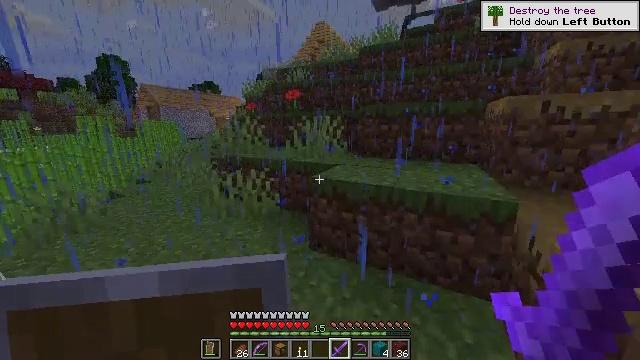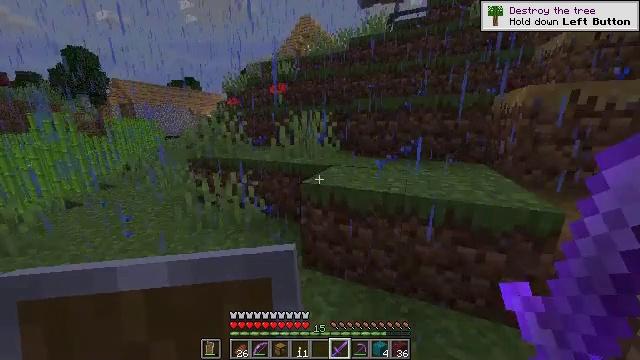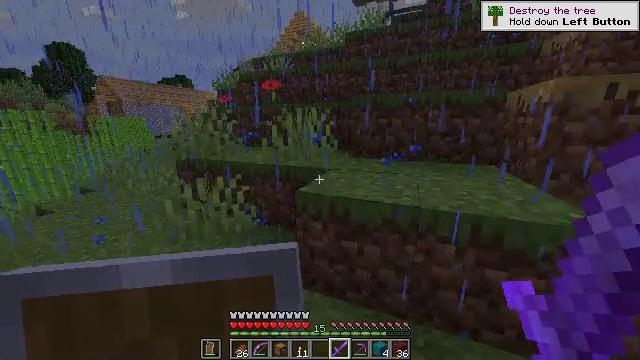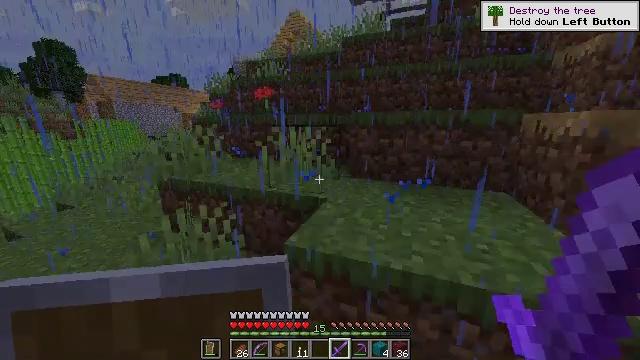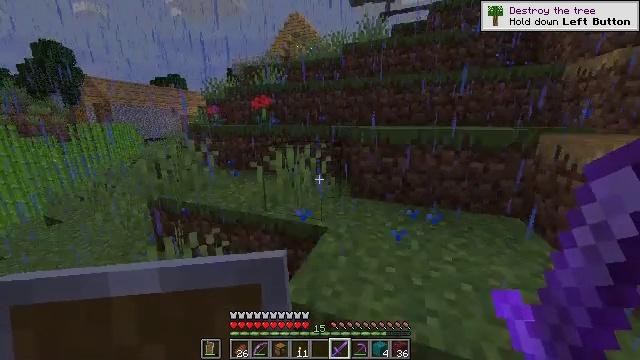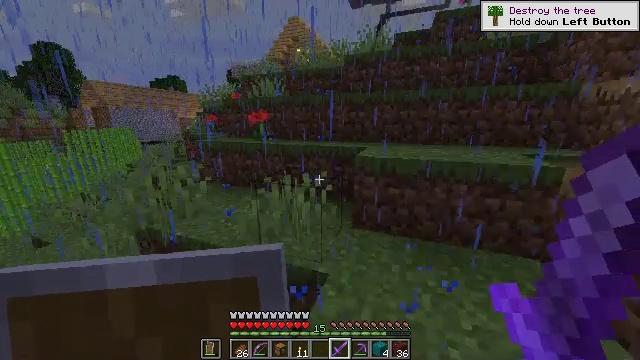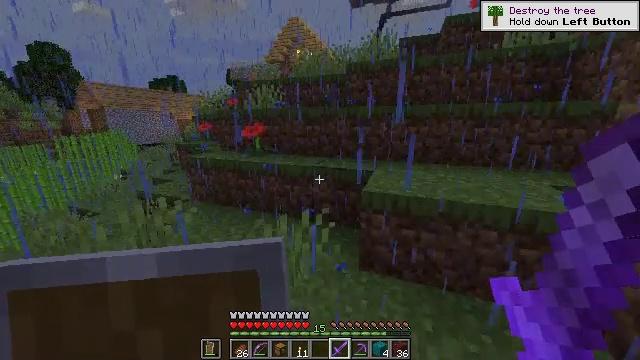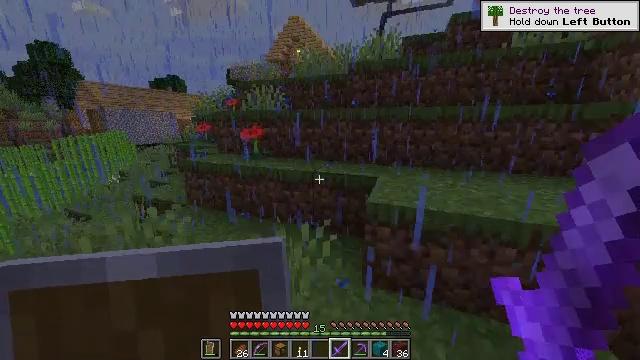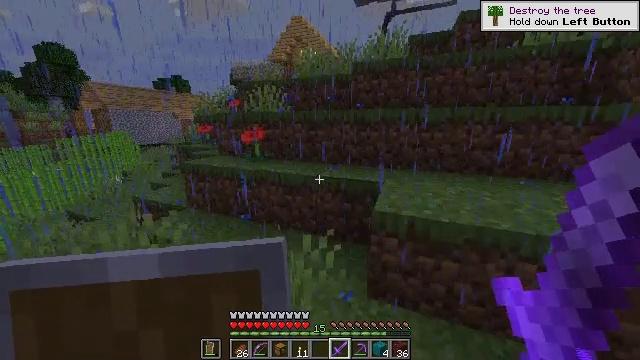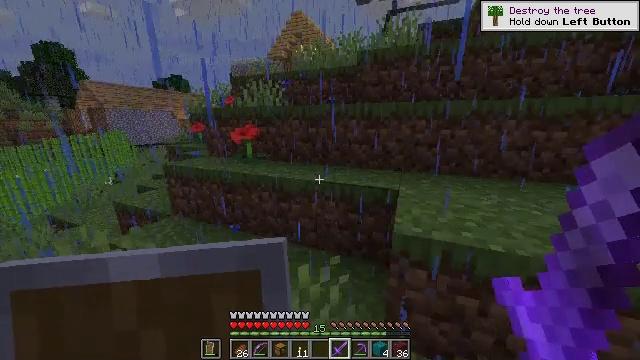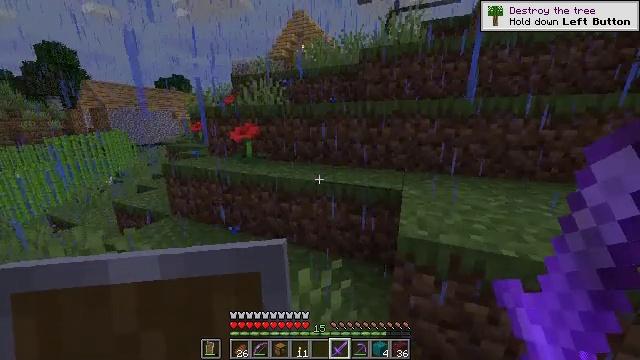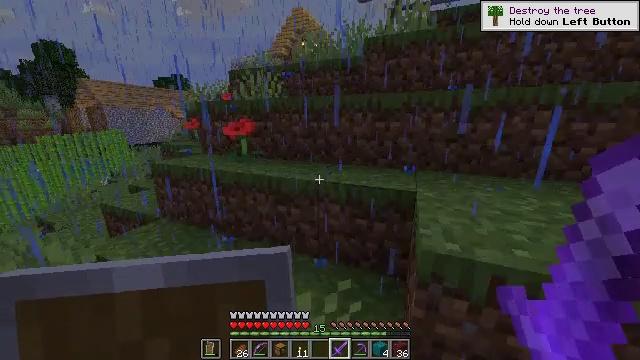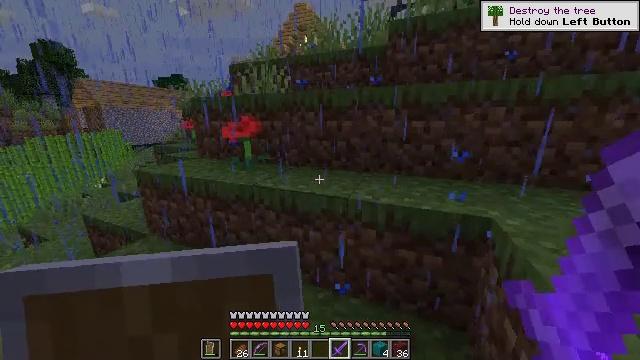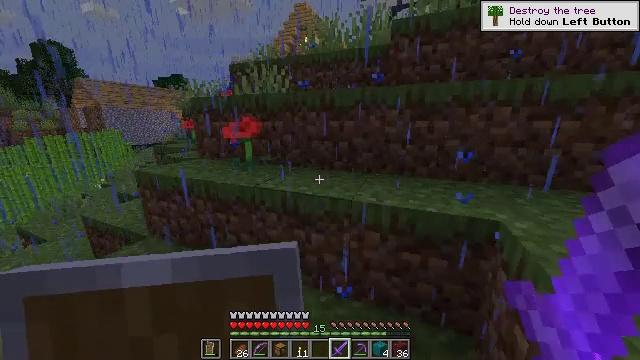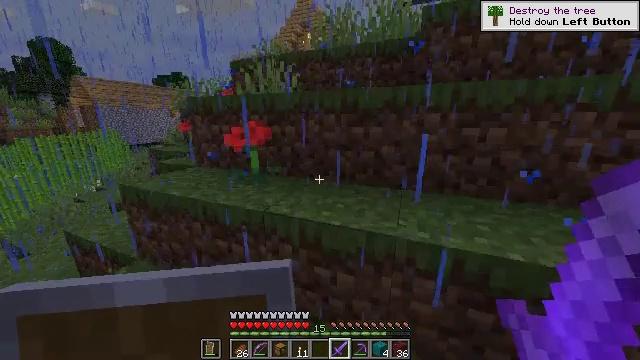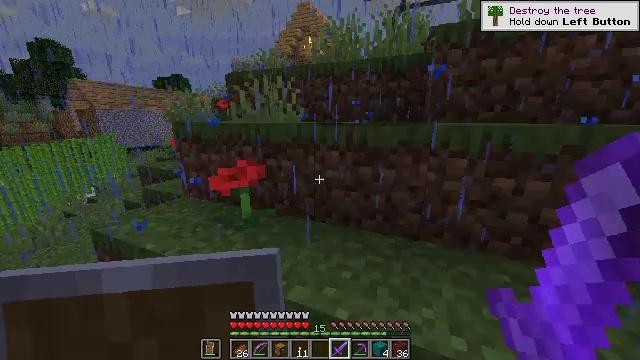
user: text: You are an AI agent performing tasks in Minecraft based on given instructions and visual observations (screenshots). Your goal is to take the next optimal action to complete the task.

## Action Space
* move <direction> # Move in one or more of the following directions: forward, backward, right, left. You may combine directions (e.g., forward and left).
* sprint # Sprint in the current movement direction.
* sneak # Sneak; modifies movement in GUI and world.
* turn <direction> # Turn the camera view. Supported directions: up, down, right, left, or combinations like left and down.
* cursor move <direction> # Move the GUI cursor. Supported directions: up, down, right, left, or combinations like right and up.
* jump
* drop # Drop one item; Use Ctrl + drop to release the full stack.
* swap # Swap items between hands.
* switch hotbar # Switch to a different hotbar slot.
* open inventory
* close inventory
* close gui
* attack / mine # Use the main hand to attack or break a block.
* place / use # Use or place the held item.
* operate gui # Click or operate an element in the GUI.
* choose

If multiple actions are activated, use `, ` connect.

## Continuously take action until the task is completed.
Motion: motion action
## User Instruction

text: Craft an ender eye.
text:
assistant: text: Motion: move forward, turn right
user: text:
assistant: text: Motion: move forward, turn right
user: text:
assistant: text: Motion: move forward, jump
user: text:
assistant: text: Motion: move forward, jump
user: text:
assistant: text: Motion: move forward, jump
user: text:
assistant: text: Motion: move forward
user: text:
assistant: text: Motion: move forward
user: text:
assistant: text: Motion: move forward
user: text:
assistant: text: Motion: move forward
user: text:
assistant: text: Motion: move forward
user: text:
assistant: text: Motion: move forward and move left
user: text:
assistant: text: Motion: move forward and move left
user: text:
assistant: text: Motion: move forward and move left
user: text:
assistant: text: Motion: move forward
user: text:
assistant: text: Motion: move forward, jump
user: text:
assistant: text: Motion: move forward, jump
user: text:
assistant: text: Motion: move forward, jump
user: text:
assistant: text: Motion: move forward
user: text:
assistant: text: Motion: move forward
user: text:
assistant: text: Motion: move forward
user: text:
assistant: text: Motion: move forward
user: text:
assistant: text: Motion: move forward, jump
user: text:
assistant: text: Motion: move forward, turn right, jump
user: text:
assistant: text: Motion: move forward, turn right and down, jump
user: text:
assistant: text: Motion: move forward
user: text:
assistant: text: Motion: move forward
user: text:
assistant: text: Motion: move forward
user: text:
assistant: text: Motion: move forward
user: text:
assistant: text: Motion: move forward
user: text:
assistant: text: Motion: move forward